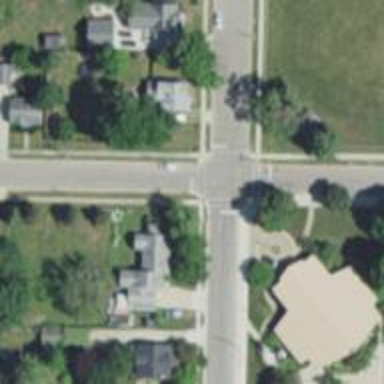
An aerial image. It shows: Marked road crossing.